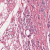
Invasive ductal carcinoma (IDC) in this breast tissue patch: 1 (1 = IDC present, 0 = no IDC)